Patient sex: M
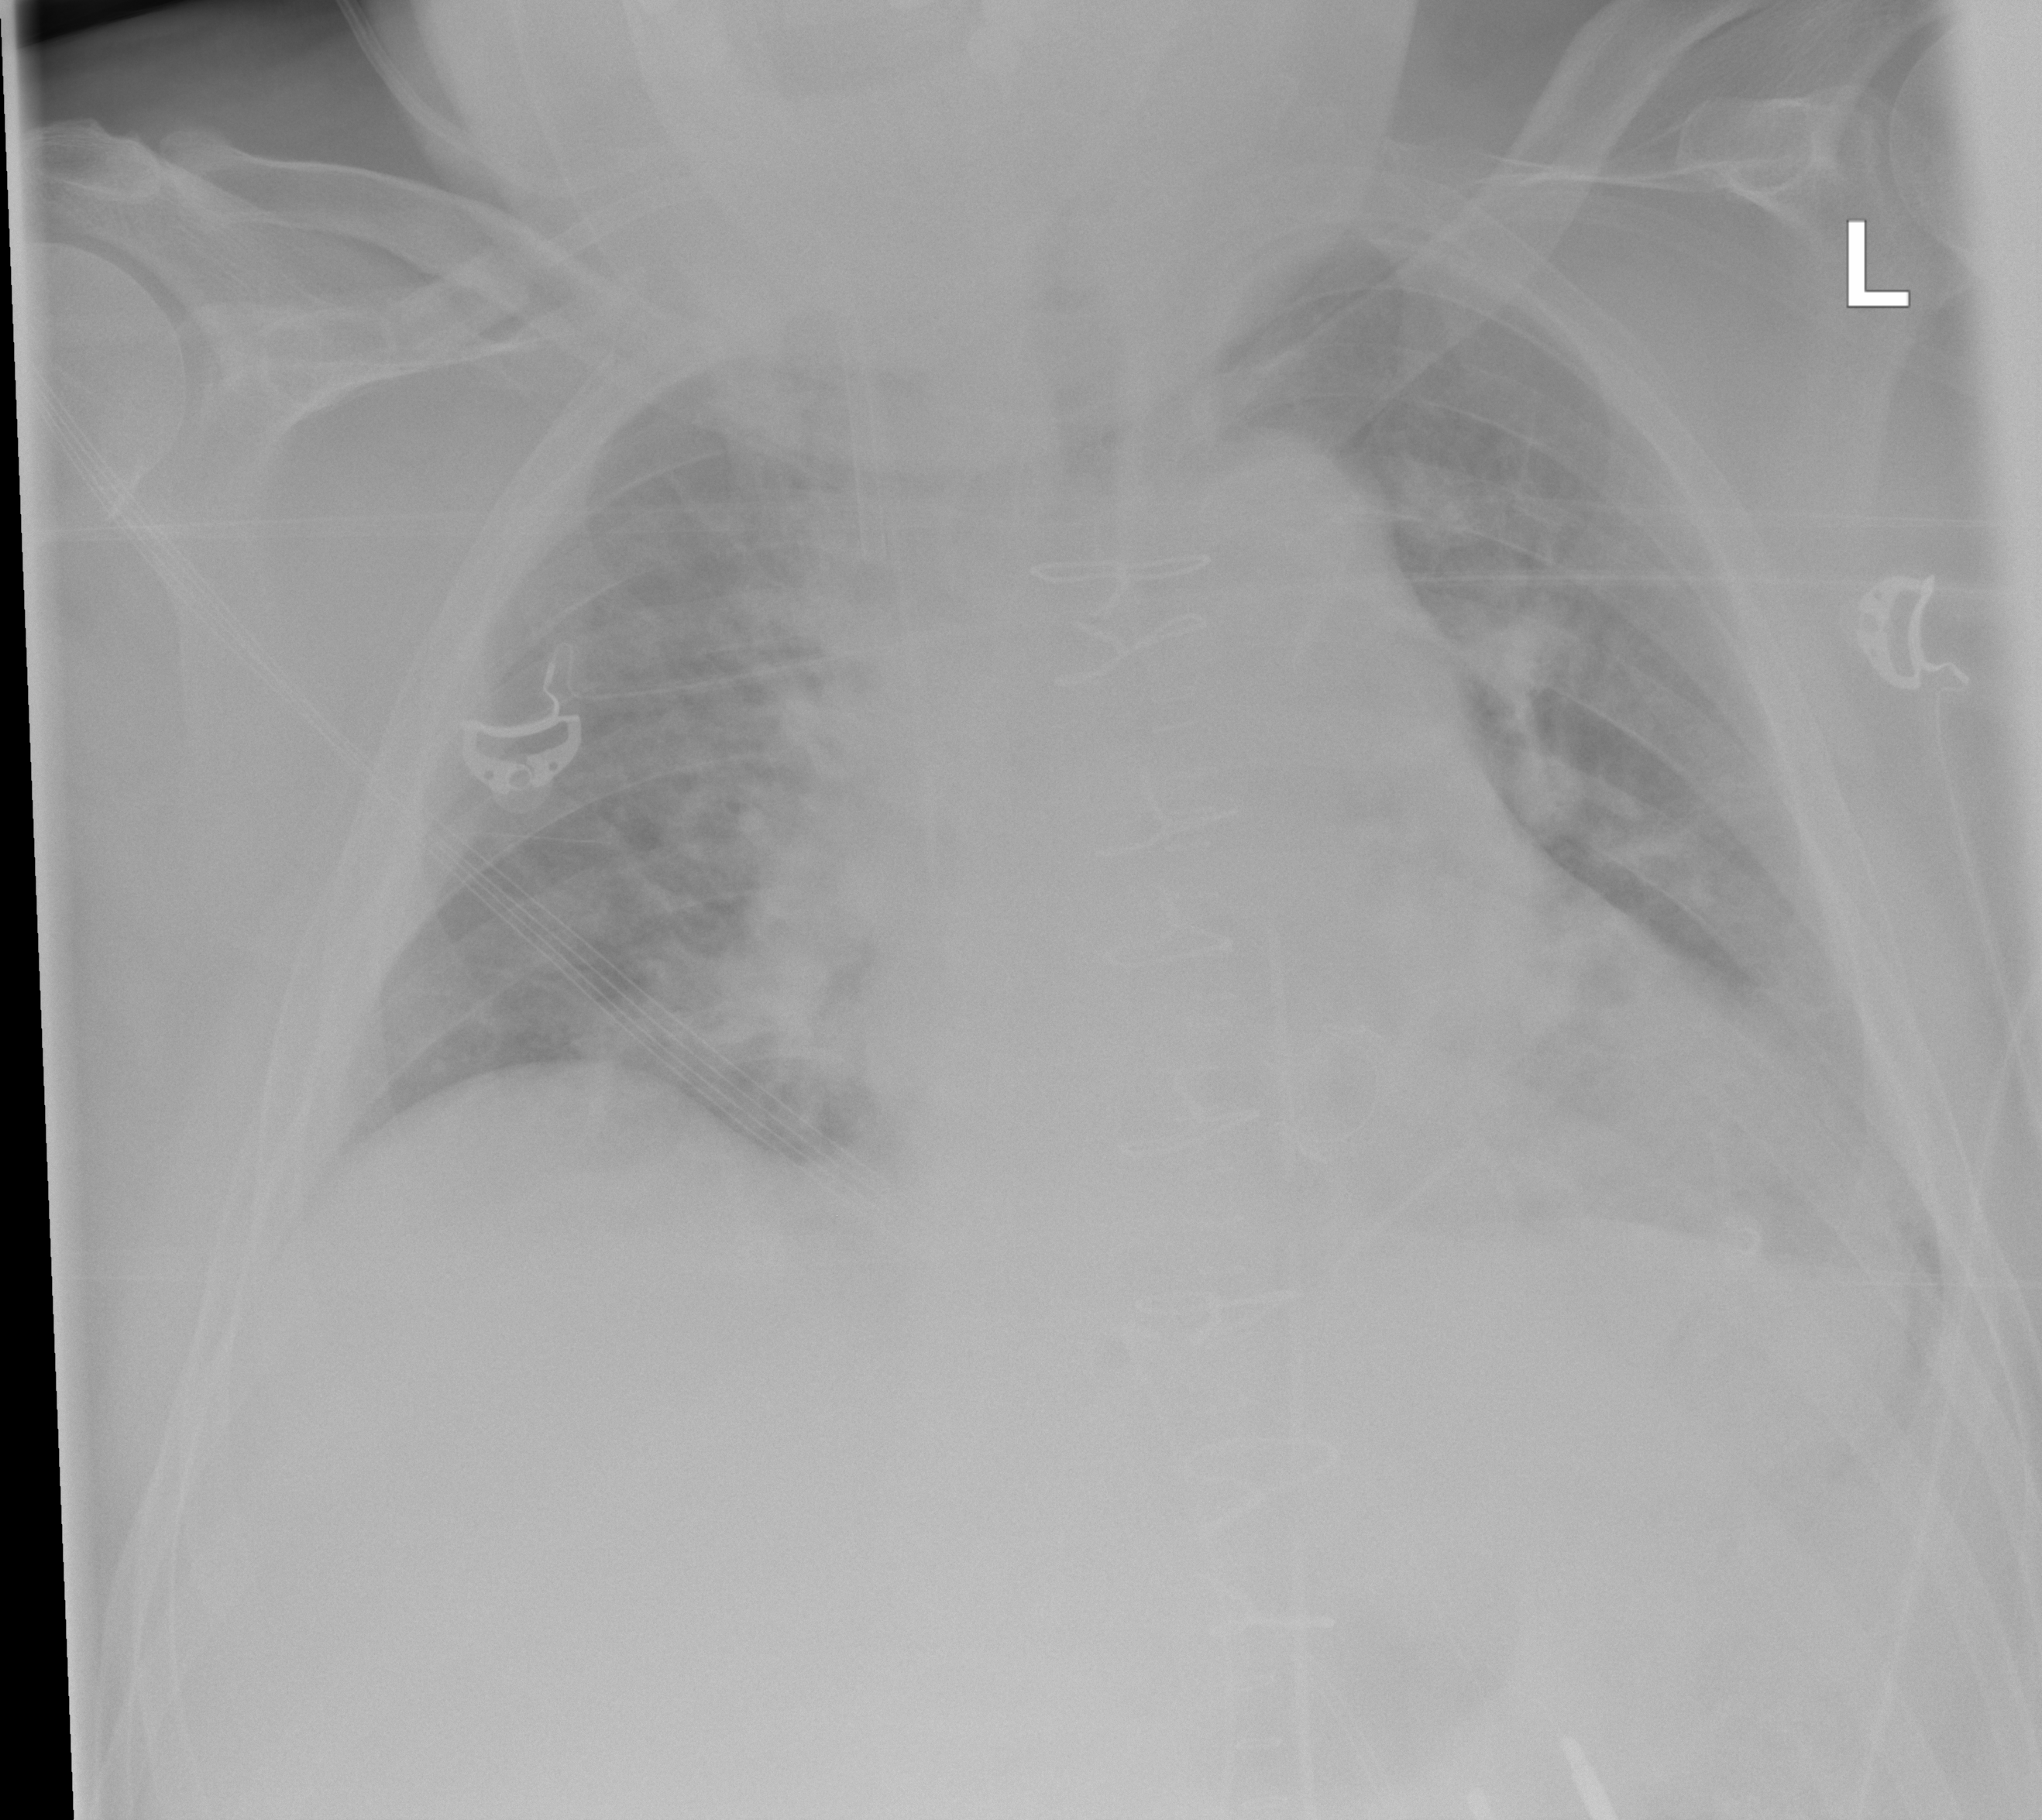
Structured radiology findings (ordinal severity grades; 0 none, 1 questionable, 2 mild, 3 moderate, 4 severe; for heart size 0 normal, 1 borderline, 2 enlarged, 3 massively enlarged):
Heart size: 0
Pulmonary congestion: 0
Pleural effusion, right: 0
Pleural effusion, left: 1
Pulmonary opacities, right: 2
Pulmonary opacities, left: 0
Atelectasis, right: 2
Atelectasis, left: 1